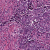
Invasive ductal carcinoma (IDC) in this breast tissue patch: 1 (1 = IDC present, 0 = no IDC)